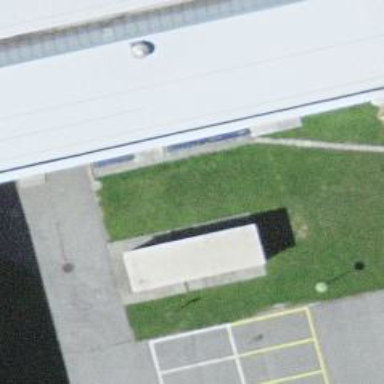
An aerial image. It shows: Blue bench.